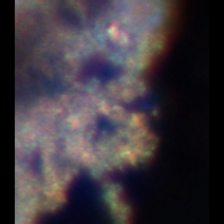
Taxon: Unknown_detritus
Group: Unknown